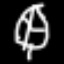
Label: leaf